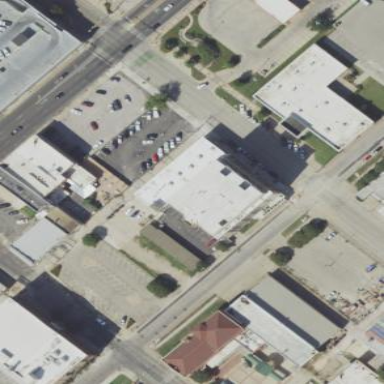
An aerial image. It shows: Retail building.